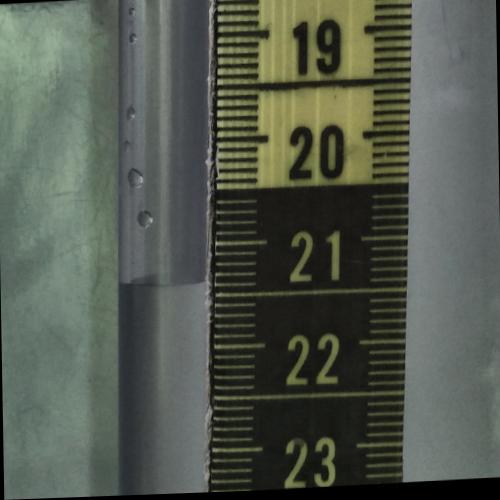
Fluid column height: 21.4 cm